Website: home-depot
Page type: account-dashboard
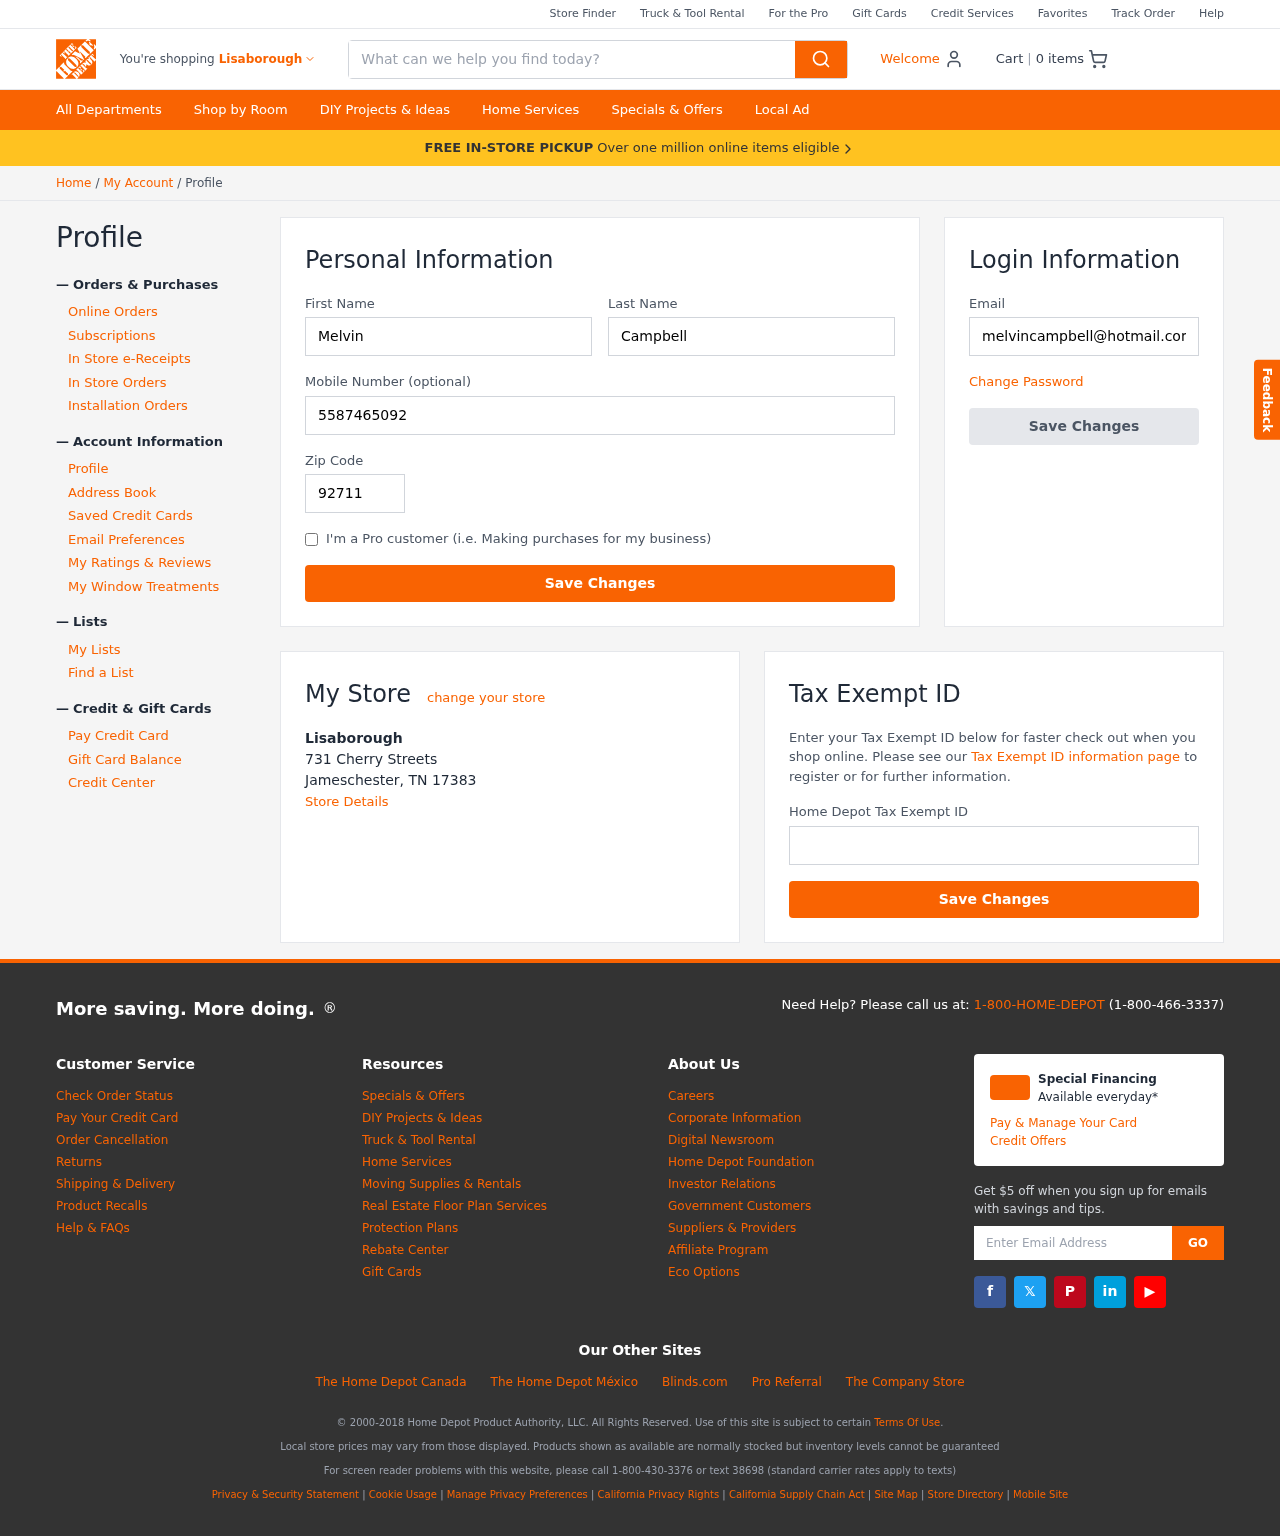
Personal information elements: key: PII_CITY
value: Lisaborough
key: PII_EMAIL
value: melvincampbell@hotmail.com
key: PII_FIRSTNAME
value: Melvin
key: PII_LASTNAME
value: Campbell
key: PII_LOCATION1_CITY_STATE_ZIP
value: Jameschester, TN 17383
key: PII_LOCATION1_NAME
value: Lisaborough
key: PII_LOCATION1_STREET
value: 731 Cherry Streets
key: PII_PHONE
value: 5587465092
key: PII_POSTCODE
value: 92711
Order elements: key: ORDER_NUM_ITEMS
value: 0
Search elements: key: HEADER_SEARCH
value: What can we help you find today?